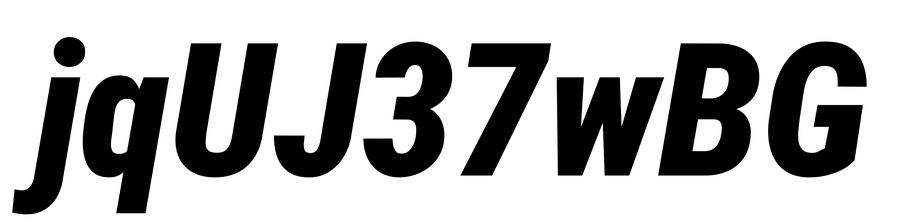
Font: Roboto-Italic_Condensed_Black_Italic